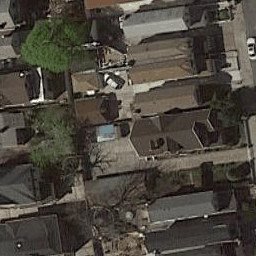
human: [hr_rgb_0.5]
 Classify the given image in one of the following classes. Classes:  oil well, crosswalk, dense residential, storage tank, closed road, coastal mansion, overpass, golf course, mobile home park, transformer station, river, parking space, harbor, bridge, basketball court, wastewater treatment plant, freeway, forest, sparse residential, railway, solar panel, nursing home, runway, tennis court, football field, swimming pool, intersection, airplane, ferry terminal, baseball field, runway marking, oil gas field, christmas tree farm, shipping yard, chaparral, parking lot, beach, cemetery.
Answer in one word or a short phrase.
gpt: dense residential